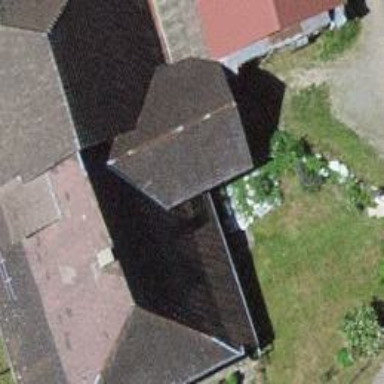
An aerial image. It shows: Farm building.